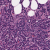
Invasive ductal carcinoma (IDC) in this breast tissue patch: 1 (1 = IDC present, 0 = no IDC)